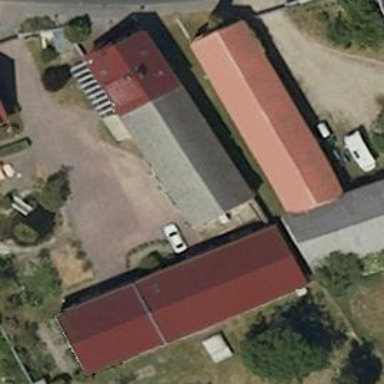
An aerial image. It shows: Shed with gabled grey roof oriented along its structure.